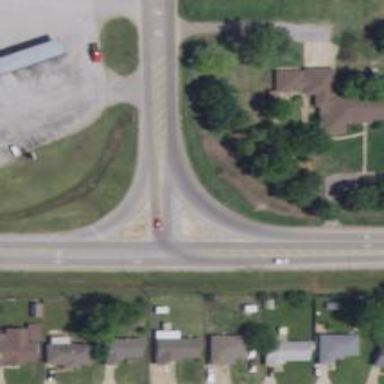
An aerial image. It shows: Stop road.